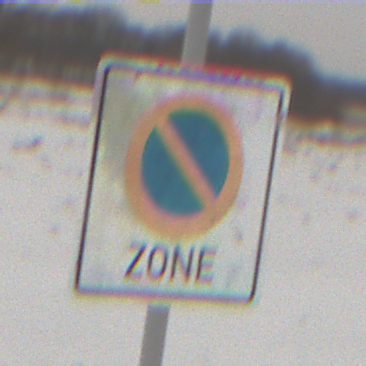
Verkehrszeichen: BeginnEingeschraenktesHalteverbotZone
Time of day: MorningAfternoon
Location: Outdoor (Nature)
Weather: Overcast
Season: Winter
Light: Natural